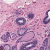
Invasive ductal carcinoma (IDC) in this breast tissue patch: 0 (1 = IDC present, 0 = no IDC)